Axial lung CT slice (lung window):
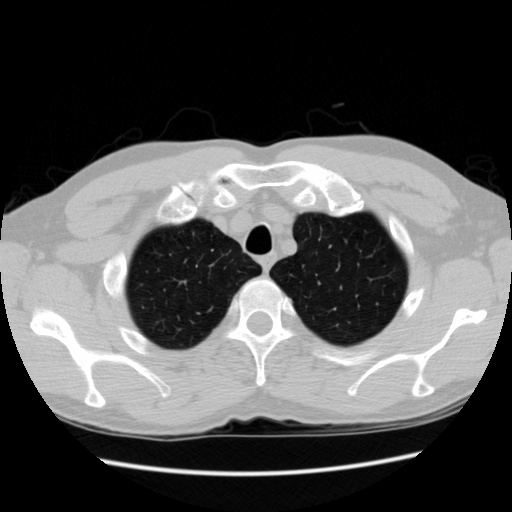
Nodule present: no